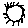
Label: sun